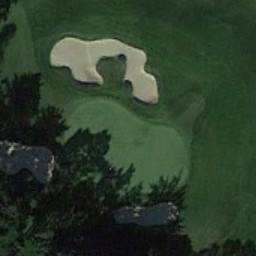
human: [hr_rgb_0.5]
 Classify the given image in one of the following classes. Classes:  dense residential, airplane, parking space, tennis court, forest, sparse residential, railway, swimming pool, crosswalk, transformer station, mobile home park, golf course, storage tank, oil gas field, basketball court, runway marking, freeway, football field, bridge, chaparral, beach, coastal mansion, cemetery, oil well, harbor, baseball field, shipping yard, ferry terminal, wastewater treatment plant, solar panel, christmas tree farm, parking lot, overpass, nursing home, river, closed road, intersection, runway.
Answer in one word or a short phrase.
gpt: golf course